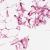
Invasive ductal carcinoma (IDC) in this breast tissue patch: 0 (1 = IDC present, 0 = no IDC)